Interaction volume radius: 10 \u00c5
Interaction volume height: 10 \u00c5
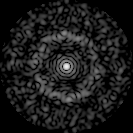
Disorder parameter: 0.8116